Question: I am trying to learn Caffe by training the AlexNet on black and white images with <URL> and
<URL>. For example:

My train_val.prototxt looks like this:
'''
name: "AlexNet"
layer {
name: "data"
type: "Data"
top: "data"
top: "label"
include {
phase: TRAIN
}
data_param {
source: "newlmdb"
batch_size: 100
backend: LMDB
}
}
layer {
name: "data"
type: "Data"
top: "data"
top: "label"
include {
phase: TEST
}
data_param {
source: "newvallmdb"
batch_size: 50
backend: LMDB
}
}
layer {
name: "conv1"
type: "Convolution"
bottom: "data"
top: "conv1"
param {
lr_mult: 1
decay_mult: 1
}
param {
lr_mult: 2
decay_mult: 0
}
convolution_param {
num_output: 96
kernel_size: 11
stride: 4
weight_filler {
type: "gaussian"
std: 0.01
}
bias_filler {
type: "constant"
value: 0
}
}
}
layer {
name: "relu1"
type: "ReLU"
bottom: "conv1"
top: "conv1"
}
layer {
name: "norm1"
type: "LRN"
bottom: "conv1"
top: "norm1"
lrn_param {
local_size: 5
alpha: 0.0001
beta: 0.75
}
}
layer {
name: "pool1"
type: "Pooling"
bottom: "norm1"
top: "pool1"
pooling_param {
pool: MAX
kernel_size: 3
stride: 2
}
}
layer {
name: "conv2"
type: "Convolution"
bottom: "pool1"
top: "conv2"
param {
lr_mult: 1
decay_mult: 1
}
param {
lr_mult: 2
decay_mult: 0
}
convolution_param {
num_output: 256
pad: 2
kernel_size: 5
group: 2
weight_filler {
type: "gaussian"
std: 0.01
}
bias_filler {
type: "constant"
value: 0.1
}
}
}
layer {
name: "relu2"
type: "ReLU"
bottom: "conv2"
top: "conv2"
}
layer {
name: "norm2"
type: "LRN"
bottom: "conv2"
top: "norm2"
lrn_param {
local_size: 5
alpha: 0.0001
beta: 0.75
}
}
layer {
name: "pool2"
type: "Pooling"
bottom: "norm2"
top: "pool2"
pooling_param {
pool: MAX
kernel_size: 3
stride: 2
}
}
layer {
name: "conv3"
type: "Convolution"
bottom: "pool2"
top: "conv3"
param {
lr_mult: 1
decay_mult: 1
}
param {
lr_mult: 2
decay_mult: 0
}
convolution_param {
num_output: 384
pad: 1
kernel_size: 3
weight_filler {
type: "gaussian"
std: 0.01
}
bias_filler {
type: "constant"
value: 0
}
}
}
layer {
name: "relu3"
type: "ReLU"
bottom: "conv3"
top: "conv3"
}
layer {
name: "conv4"
type: "Convolution"
bottom: "conv3"
top: "conv4"
param {
lr_mult: 1
decay_mult: 1
}
param {
lr_mult: 2
decay_mult: 0
}
convolution_param {
num_output: 384
pad: 1
kernel_size: 3
group: 2
weight_filler {
type: "gaussian"
std: 0.01
}
bias_filler {
type: "constant"
value: 0.1
}
}
}
layer {
name: "relu4"
type: "ReLU"
bottom: "conv4"
top: "conv4"
}
layer {
name: "conv5"
type: "Convolution"
bottom: "conv4"
top: "conv5"
param {
lr_mult: 1
decay_mult: 1
}
param {
lr_mult: 2
decay_mult: 0
}
convolution_param {
num_output: 256
pad: 1
kernel_size: 3
group: 2
weight_filler {
type: "gaussian"
std: 0.01
}
bias_filler {
type: "constant"
value: 0.1
}
}
}
layer {
name: "relu5"
type: "ReLU"
bottom: "conv5"
top: "conv5"
}
layer {
name: "pool5"
type: "Pooling"
bottom: "conv5"
top: "pool5"
pooling_param {
pool: MAX
kernel_size: 3
stride:
2
}
}
layer {
name: "fc6"
type: "InnerProduct"
bottom: "pool5"
top: "fc6"
param {
lr_mult: 1
decay_mult: 1
}
param {
lr_mult: 2
decay_mult: 0
}
inner_product_param {
num_output: 4096
weight_filler {
type: "gaussian"
std: 0.005
}
bias_filler {
type: "constant"
value: 0.1
}
}
}
layer {
name: "relu6"
type: "ReLU"
bottom: "fc6"
top: "fc6"
}
layer {
name: "drop6"
type: "Dropout"
bottom: "fc6"
top: "fc6"
dropout_param {
dropout_ratio: 0.5
}
}
layer {
name: "fc7"
type: "InnerProduct"
bottom: "fc6"
top: "fc7"
param {
lr_mult: 1
decay_mult: 1
}
param {
lr_mult: 2
decay_mult: 0
}
inner_product_param {
num_output: 4096
weight_filler {
type: "gaussian"
std: 0.005
}
bias_filler {
type: "constant"
value: 0.1
}
}
}
layer {
name: "relu7"
type: "ReLU"
bottom: "fc7"
top: "fc7"
}
layer {
name: "drop7"
type: "Dropout"
bottom: "fc7"
top: "fc7"
dropout_param {
dropout_ratio: 0.5
}
}
layer {
name: "fc8"
type: "InnerProduct"
bottom: "fc7"
top: "fc8"
param {
lr_mult: 1
decay_mult: 1
}
param {
lr_mult: 2
decay_mult: 0
}
inner_product_param {
num_output: 1
weight_filler {
type: "gaussian"
std: 0.01
}
bias_filler {
type: "constant"
value: 0
}
}
}
layer {
name: "accuracy"
type: "Accuracy"
bottom: "fc8"
bottom: "label"
top: "accuracy"
include {
phase: TEST
}
}
layer {
name: "loss"
type: "SoftmaxWithLoss"
bottom: "fc8"
bottom: "label"
top: "loss"
}
'''
My solver.prototxt looks like this:
'''
net: "train_val.prototxt"
test_iter: 200
test_interval: 200
base_lr: 0.01
lr_policy: "step"
gamma: 0.1
stepsize: 50
display: 20
max_iter: 500
momentum: 0.9
weight_decay: 0.0005
snapshot: 100
snapshot_prefix: "training"
solver_mode: GPU
'''
While trainig I get this output:
'''
I1018 10:13:04.936286 7404 solver.cpp:330] Iteration 0, Testing net (#0)
I1018 10:13:06.262091 7792 data_layer.cpp:73] Restarting data prefetching from start.
I1018 10:13:07.556700 7792 data_layer.cpp:73] Restarting data prefetching from start.
I1018 10:13:11.440527 7792 data_layer.cpp:73] Restarting data prefetching from start.
I1018 10:13:12.267205 7404 solver.cpp:397] Test net output #0: accuracy = 0.94
I1018 10:13:12.267205 7404 solver.cpp:397] Test net output #1: loss = 0.104804 (* 1 = 0.104804 loss)
I1018 10:13:12.594758 7404 solver.cpp:218] Iteration 0 (-9.63533e-42 iter/s, 7.69215s/20 iters), loss = 0.873365
I1018 10:13:12.594758 7404 solver.cpp:237] Train net output #0: loss = 0.873365 (* 1 = 0.873365 loss)
I1018 10:13:12.594758 7404 sgd_solver.cpp:105] Iteration 0, lr = 0.01
I1018 10:13:15.807883 7748 data_layer.cpp:73] Restarting data prefetching from start.
I1018 10:13:17.305263 7404 solver.cpp:218] Iteration 20 (4.25024 iter/s, 4.70562s/20 iters), loss = 0.873365
I1018 10:13:17.305263 7404 solver.cpp:237] Train net output #0: loss = 0.873365 (* 1 = 0.873365 loss)
I1018 10:13:17.305263 7404 sgd_solver.cpp:105] Iteration 20, lr = 0.01
I1018 10:13:20.019263 7748 data_layer.cpp:73] Restarting data prefetching from start.
I1018 10:13:21.984572 7404 solver.cpp:218] Iteration 40 (4.26967 iter/s, 4.6842s/20 iters), loss = 0.873365
I1018 10:13:21.984572 7404 solver.cpp:237] Train net output #0: loss = 0.873365 (* 1 = 0.873365 loss)
I1018 10:13:21.984572 7404 sgd_solver.cpp:105] Iteration 40, lr = 0.01
I1018 10:13:24.246239 7748 data_layer.cpp:73] Restarting data prefetching from start.
I1018 10:13:26.695078 7404 solver.cpp:218] Iteration 60 (4.25863 iter/s, 4.69634s/20 iters), loss = 0.873365
I1018 10:13:26.695078 7404 solver.cpp:237] Train net output #0: loss = 0.873365 (* 1 = 0.873365 loss)
I1018 10:13:26.695078 7404 sgd_solver.cpp:105] Iteration 60, lr = 0.001
I1018 10:13:28.426422 7748 data_layer.cpp:73] Restarting data prefetching from start.
I1018 10:13:31.421181 7404 solver.cpp:218] Iteration 80 (4.22339 iter/s, 4.73554s/20 iters), loss = 0.873365
I1018 10:13:31.421181 7404 solver.cpp:237] Train net output #0: loss = 0.873365 (* 1 = 0.873365 loss)
I1018 10:13:31.421181 7404 sgd_solver.cpp:105] Iteration 80, lr = 0.001
I1018 10:13:32.731387 7748 data_layer.cpp:73] Restarting data prefetching from start.
[I 10:13:32.934 NotebookApp] Saving file at /Untitled2.ipynb
I1018 10:13:35.788537 7404 solver.cpp:447] Snapshotting to binary proto file training_iter_100.caffemodel
I1018 10:13:37.317111 7404 sgd_solver.cpp:273] Snapshotting solver state to binary proto file training_iter_100.solverstate
I1018 10:13:38.081399 7404 solver.cpp:218] Iteration 100 (3.00631 iter/s, 6.65267s/20 iters), loss = 0
I1018 10:13:38.081399 7404 solver.cpp:237] Train net output #0: loss = 0 (* 1 = 0 loss)
I1018 10:13:38.081399 7404 sgd_solver.cpp:105] Iteration 100, lr = 0.0001
I1018 10:13:38.908077 7748 data_layer.cpp:73] Restarting data prefetching from start.
I1018 10:13:42.791904 7404 solver.cpp:218] Iteration 120 (4.23481 iter/s, 4.72276s/20 iters), loss = 0
I1018 10:13:42.807502 7404 solver.cpp:237] Train net output #0: loss = 0 (* 1 = 0 loss)
I1018 10:13:42.807502 7404 sgd_solver.cpp:105] Iteration 120, lr = 0.0001
I1018 10:13:43.088260 7748 data_layer.cpp:73] Restarting data prefetching from start.
I1018 10:13:47.393225 7748 data_layer.cpp:73] Restarting data prefetching from start.
I1018 10:13:47.549202 7404 solver.cpp:218] Iteration 140 (4.21716 iter/s, 4.74253s/20 iters), loss = 0
I1018 10:13:47.549202 7404 solver.cpp:237] Train net output #0: loss = 0 (* 1 = 0 loss)
I1018 10:13:47.549202 7404 sgd_solver.cpp:105] Iteration 140, lr = 0.0001
I1018 10:13:51.635800 7748 data_layer.cpp:73] Restarting data prefetching from start.
I1018 10:13:52.290904 7404 solver.cpp:218] Iteration 160 (4.21268 iter/s, 4.74757s/20 iters), loss = 0
I1018 10:13:52.290904 7404 solver.cpp:237] Train net output #0: loss = 0 (* 1 = 0 loss)
I1018 10:13:52.290904 7404 sgd_solver.cpp:105] Iteration 160, lr = 1e-05
I1018 10:13:56.003156 7748 data_layer.cpp:73] Restarting data prefetching from start.
I1018 10:13:57.048202 7404 solver.cpp:218] Iteration 180 (4.20926 iter/s, 4.75142s/20 iters), loss = 0.873365
I1018 10:13:57.048202 7404 solver.cpp:237] Train net output #0: loss = 0.873365 (* 1 = 0.873365 loss)
I1018 10:13:57.048202 7404 sgd_solver.cpp:105] Iteration 180, lr = 1e-05
I1018 10:14:00.214535 7748 data_layer.cpp:73] Restarting data prefetching from start.
I1018 10:14:01.431155 7404 solver.cpp:447] Snapshotting to binary proto file training_iter_200.caffemodel
I1018 10:14:03.053316 7404 sgd_solver.cpp:273] Snapshotting solver state to binary proto file training_iter_200.solverstate
I1018 10:14:03.552443 7404 solver.cpp:330] Iteration 200, Testing net (#0)
I1018 10:14:04.082764 7792 data_layer.cpp:73] Restarting data prefetching from start.
I1018 10:14:05.439764 7792 data_layer.cpp:73] Restarting data prefetching from start.
I1018 10:14:10.727385 7792 data_layer.cpp:73] Restarting data prefetching from start.
I1018 10:14:10.789775 7404 blocking_queue.cpp:49] Waiting for data
I1018 10:14:10.961350 7404 solver.cpp:397] Test net output #0: accuracy = 0.94
I1018 10:14:10.961350 7404 solver.cpp:397] Test net output #1: loss = 0.104804 (* 1 = 0.104804 loss)
I1018 10:14:11.179718 7404 solver.cpp:218] Iteration 200 (1.41459 iter/s, 14.1384s/20 iters), loss = 0.873365
I1018 10:14:11.179718 7404 solver.cpp:237] Train net output #0: loss = 0.873365 (* 1 = 0.873365 loss)
I1018 10:14:11.179718 7404 sgd_solver.cpp:105] Iteration 200, lr = 1e-06
I1018 10:14:13.846925 7748 data_layer.cpp:73] Restarting data prefetching from start.
I1018 10:14:15.952615 7404 solver.cpp:218] Iteration 220 (4.19673 iter/s, 4.76562s/20 iters), loss = 0.873365
I1018 10:14:15.952615 7404 solver.cpp:237] Train net output #0: loss = 0.873365 (* 1 = 0.873365 loss)
I1018 10:14:15.952615 7404 sgd_solver.cpp:105] Iteration 220, lr = 1e-06
I1018 10:14:18.198683 7748 data_layer.cpp:73] Restarting data prefetching from start.
I1018 10:14:20.709913 7404 solver.cpp:218] Iteration 240 (4.19817 iter/s, 4.76398s/20 iters), loss = 0.873365
I1018 10:14:20.709913 7404 solver.cpp:237] Train net output #0: loss = 0.873365 (* 1 = 0.873365 loss)
I1018 10:14:20.709913 7404 sgd_solver.cpp:105] Iteration 240, lr = 1e-06
I1018 10:14:22.441257 7748 data_layer.cpp:73] Restarting data prefetching from start.
I1018 10:14:25.498407 7404 solver.cpp:218] Iteration 260 (4.18243 iter/s, 4.78191s/20 iters), loss = 0.873365
I1018 10:14:25.498407 7404 solver.cpp:237] Train net output #0: loss = 0.873365 (* 1 = 0.873365 loss)
I1018 10:14:25.498407 7404 sgd_solver.cpp:105] Iteration 260, lr = 1e-07
I1018 10:14:26.761821 7748 data_layer.cpp:73] Restarting data prefetching from start.
I1018 10:14:30.271303 7404 solver.cpp:218] Iteration 280 (4.18629 iter/s, 4.7775s/20 iters), loss = 0
I1018 10:14:30.271303 7404 solver.cpp:237] Train net output #0: loss = 0 (* 1 = 0 loss)
I1018 10:14:30.271303 7404 sgd_solver.cpp:105] Iteration 280, lr = 1e-07
I1018 10:14:31.129176 7748 data_layer.cpp:73] Restarting data prefetching from start.
I1018 10:14:34.701050 7404 solver.cpp:447] Snapshotting to binary proto file training_iter_300.caffemodel
I1018 10:14:36.136039 7404 sgd_solver.cpp:273] Snapshotting solver state to binary proto file training_iter_300.solverstate
I1018 10:14:36.931521 7404 solver.cpp:218] Iteration 300 (3.00228 iter/s, 6.66161s/20 iters), loss = 0
I1018 10:14:36.931521 7404 solver.cpp:237] Train net output #0: loss = 0 (* 1 = 0 loss)
I1018 10:14:36.931521 7404 sgd_solver.cpp:105] Iteration 300, lr = 1e-08
I1018 10:14:37.337061 7748 data_layer.cpp:73] Restarting data prefetching from start.
I1018 10:14:41.595233 7748 data_layer.cpp:73] Restarting data prefetching from start.
I1018 10:14:41.688819 7404 solver.cpp:218] Iteration 320 (4.20513 iter/s, 4.7561s/20 iters), loss = 0
I1018 10:14:41.688819 7404 solver.cpp:237] Train net output #0: loss = 0 (* 1 = 0 loss)
I1018 10:14:41.688819 7404 sgd_solver.cpp:105] Iteration 320, lr = 1e-08
I1018 10:14:45.884600 7748 data_layer.cpp:73] Restarting data prefetching from start.
I1018 10:14:46.461715 7404 solver.cpp:218] Iteration 340 (4.19496 iter/s, 4.76763s/20 iters), loss = 0
I1018 10:14:46.461715 7404 solver.cpp:237] Train net output #0: loss = 0 (* 1 = 0 loss)
I1018 10:14:46.461715 7404 sgd_solver.cpp:105] Iteration 340, lr = 1e-08
I1018 10:14:50.111598 7748 data_layer.cpp:73] Restarting data prefetching from start.
I1018 10:14:51.234639 7404 solver.cpp:218] Iteration 360 (4.1858 iter/s, 4.77806s/20 iters), loss = 0.873365
I1018 10:14:51.234639 7404 solver.cpp:237] Train net output #0: loss = 0.873365 (* 1 = 0.873365 loss)
I1018 10:14:51.234639 7404 sgd_solver.cpp:105] Iteration 360, lr = 1e-09
I1018 10:14:54.478982 7748 data_layer.cpp:73] Restarting data prefetching from start.
I1018 10:14:56.007566 7404 solver.cpp:218] Iteration 380 (4.19437 iter/s, 4.76829s/20 iters), loss = 0.873365
I1018 10:14:56.007566 7404 solver.cpp:237] Train net output #0: loss = 0.873365 (* 1 = 0.873365 loss)
I1018 10:14:56.007566 7404 sgd_solver.cpp:105] Iteration 380, lr = 1e-09
I1018 10:14:58.705986 7748 data_layer.cpp:73] Restarting data prefetching from start.
I1018 10:15:00.421743 7404 solver.cpp:447] Snapshotting to binary proto file training_iter_400.caffemodel
I1018 10:15:01.903534 7404 sgd_solver.cpp:273] Snapshotting solver state to binary proto file training_iter_400.solverstate
I1018 10:15:02.371469 7404 solver.cpp:330] Iteration 400, Testing net (#0)
I1018 10:15:03.478912 7792 data_layer.cpp:73] Restarting data prefetching from start.
I1018 10:15:04.820323 7792 data_layer.cpp:73] Restarting data prefetching from start.
I1018 10:15:06.146136 7792 data_layer.cpp:73] Restarting data prefetching from start.
I1018 10:15:07.471949 7792 data_layer.cpp:73] Restarting data prefetching from start.
I1018 10:15:08.813360 7792 data_layer.cpp:73] Restarting data prefetching from start.
I1018 10:15:09.796021 7404 solver.cpp:397] Test net output #0: accuracy = 0.95
I1018 10:15:09.796021 7404 solver.cpp:397] Test net output #1: loss = <PHONE> (* 1 = <PHONE> loss)
I1018 10:15:10.014390 7404 solver.cpp:218] Iteration 400 (1.4278 iter/s, 14.0076s/20 iters), loss = 0.873365
I1018 10:15:10.014390 7404 solver.cpp:237] Train net output #0: loss = 0.873365 (* 1 = 0.873365 loss)
I1018 10:15:10.014390 7404 sgd_solver.cpp:105] Iteration 400, lr = 1e-10
I1018 10:15:12.291669 7748 data_layer.cpp:73] Restarting data prefetching from start.
I1018 10:15:14.787317 7404 solver.cpp:218] Iteration 420 (4.18883 iter/s, 4.7746s/20 iters), loss = 0.873365
I1018 10:15:14.787317 7404 solver.cpp:237] Train net output #0: loss = 0.873365 (* 1 = 0.873365 loss)
I1018 10:15:14.787317 7404 sgd_solver.cpp:105] Iteration 420, lr = 1e-10
I1018 10:15:16.582064 7748 data_layer.cpp:73] Restarting data prefetching from start.
I1018 10:15:19.545646 7404 solver.cpp:218] Iteration 440 (4.20273 iter/s, 4.75881s/20 iters), loss = 0.873365
I1018 10:15:19.545646 7404 solver.cpp:237] Train net output #0: loss = 0.873365 (* 1 = 0.873365 loss)
I1018 10:15:19.545646 7404 sgd_solver.cpp:105] Iteration 440, lr = 1e-10
I1018 10:15:20.824666 7748 data_layer.cpp:73] Restarting data prefetching from start.
I1018 10:15:24.334172 7404 solver.cpp:218] Iteration 460 (4.18022 iter/s, 4.78443s/20 iters), loss = 0
I1018 10:15:24.334172 7404 solver.cpp:237] Train net output #0: loss = 0 (* 1 = 0 loss)
I1018 10:15:24.334172 7404 sgd_solver.cpp:105] Iteration 460, lr = 1e-11
I1018 10:15:25.114061 7748 data_layer.cpp:73] Restarting data prefetching from start.
I1018 10:15:29.107098 7404 solver.cpp:218] Iteration 480 (4.18678 iter/s, 4.77694s/20 iters), loss = 0
I1018 10:15:29.107098 7404 solver.cpp:237] Train net output #0: loss = 0 (* 1 = 0 loss)
I1018 10:15:29.107098 7404 sgd_solver.cpp:105] Iteration 480, lr = 1e-11
I1018 10:15:29.497043 7748 data_layer.cpp:73] Restarting data prefetching from start.
I1018 10:15:33.505677 7404 solver.cpp:447] Snapshotting to binary proto file training_iter_500.caffemodel
I1018 10:15:35.112251 7404 sgd_solver.cpp:273] Snapshotting solver state to binary proto file training_iter_500.solverstate
I1018 10:15:35.751760 7404 solver.cpp:310] Iteration 500, loss = 0
I1018 10:15:35.751760 7404 solver.cpp:315] Optimization Done.
'''
As you can see the loss is either constant 0.873365 or 0 and I don't know why.
When I use the following code for testing images I always get in return zero:
'''
img = caffe.io.load_image('val/img911.png', color=False)
grayimg = img[:,:,0]
gi = np.reshape(grayimg, (260,260,1))
net = caffe.Net('deploy.prototxt',
'training_iter_500.caffemodel',
caffe.TEST)
transformer = caffe.io.Transformer({'data': net.blobs['data'].data.shape})
transformer.set_transpose('data', (2,0,1))
transformer.set_raw_scale('data', 255.0)
net.blobs['data'].reshape(1,1,260,260)
net.blobs['data'].data[...] = transformer.preprocess('data', gi)
out = net.forward()
print out['prob'].argmax()
'''
To create the LMDB file I used this script:
'''
import numpy as np
import lmdb
import caffe
import cv2
N = 1800
X = np.zeros((N, 1, 260, 260), dtype=np.uint8)
y = np.zeros(N, dtype=np.int64)
map_size = X.nbytes * 10
file = open("train.txt", "r")
files = file.readlines()
print(len(files))
for i in range(0,len(files)):
line = files[i]
img_path = line.split()[0]
label = line.split()[1]
img = cv2.imread(img_path, cv2.IMREAD_GRAYSCALE)
X[i]=img
env = lmdb.open('newlmdb', map_size=map_size)
with env.begin(write=True) as txn:
# txn is a Transaction object
for i in range(N):
datum = caffe.proto.caffe_pb2.Datum()
datum.channels = X.shape[1]
datum.height = X.shape[2]
datum.width = X.shape[3]
datum.data = X[i].tobytes() # or .tostring() if numpy < 1.9
datum.label = int(y[i])
y[i]=label
'''
Is this a mistake in my code or did I choose the parameters for the network to bad?
# EDIT
I edited my data layer to get zero-mean inputs:
'''
layer {
name: "data"
type: "Data"
top: "data"
top: "label"
include {
phase: TRAIN
}
transform_param {
mirror: true
crop_size: 260
mean_file: "formen_mean.binaryproto"
}
data_param {
source: "newlmdb"
batch_size: 10
backend: LMDB
}
}
'''
Increased the number of training images to 10000 and test images to 1000, shuffled my data and edited my solver.prototxt:
'''
net: "train_val.prototxt"
test_iter: 20
test_interval: 50
base_lr: 0.01
lr_policy: "step"
gamma: 0.1
stepsize: 50
display: 20
max_iter: 1000
momentum: 0.9
weight_decay: 0.0005
snapshot: 200
debug_info: true
snapshot_prefix: "training"
solver_mode: GPU
'''
At some point in the Debug info the following happened:
'''
I1018 14:21:16.238169 5540 net.cpp:619] [Backward] Layer drop6, bottom blob fc6 diff: 2.64904e-05
I1018 14:21:16.238169 5540 net.cpp:619] [Backward] Layer relu6, bottom blob fc6 diff: 1.33896e-05
I1018 14:21:16.269316 5540 net.cpp:619] [Backward] Layer fc6, bottom blob pool2 diff: 8.48778e-06
I1018 14:21:16.269316 5540 net.cpp:630] [Backward] Layer fc6, param blob 0 diff: 0.000181272
I1018 14:21:16.269316 5540 net.cpp:630] [Backward] Layer fc6, param blob 1 diff: 0.000133896
I1018 14:21:16.269316 5540 net.cpp:619] [Backward] Layer pool2, bottom blob norm2 diff: 1.82455e-06
I1018 14:21:16.269316 5540 net.cpp:619] [Backward] Layer norm2, bottom blob conv2 diff: 1.82354e-06
I1018 14:21:16.269316 5540 net.cpp:619] [Backward] Layer relu2, bottom blob conv2 diff: 1.41858e-06
I1018 14:21:16.284889 5540 net.cpp:619] [Backward] Layer conv2, bottom blob pool1 diff: 1.989e-06
I1018 14:21:16.284889 5540 net.cpp:630] [Backward] Layer conv2, param blob 0 diff: 0.<PHONE>
I1018 14:21:16.284889 5540 net.cpp:630] [Backward] Layer conv2, param blob 1 diff: 0.<PHONE>
I1018 14:21:16.284889 5540 net.cpp:619] [Backward] Layer pool1, bottom blob norm1 diff: 4.57322e-07
I1018 14:21:16.284889 5540 net.cpp:619] [Backward] Layer norm1, bottom blob conv1 diff: 4.54691e-07
I1018 14:21:16.284889 5540 net.cpp:619] [Backward] Layer relu1, bottom blob conv1 diff: 2.18649e-07
I1018 14:21:16.284889 5540 net.cpp:630] [Backward] Layer conv1, param blob 0 diff: <PHONE>
I1018 14:21:16.284889 5540 net.cpp:630] [Backward] Layer conv1, param blob 1 diff: 0.000384605
E1018 14:21:16.331610 5540 net.cpp:719] [Backward] All net params (data, diff): L1 norm = (1.0116e+06, 55724.3); L2 norm = (80.218, 24.0218)
I1018 14:21:16.331610 5540 solver.cpp:218] Iteration 0 (0 iter/s, 1.69776s/20 iters), loss = 8.73365
I1018 14:21:16.331610 5540 solver.cpp:237] Train net output #0: loss = 8.73365 (* 1 = 8.73365 loss)
I1018 14:21:16.331610 5540 sgd_solver.cpp:105] Iteration 0, lr = 0.01
I1018 14:21:19.726611 5540 net.cpp:591] [Forward] Layer data, top blob data data: 44.8563
I1018 14:21:19.742184 5540 net.cpp:591] [Forward] Layer data, top blob label data: 1
I1018 14:21:19.742184 5540 net.cpp:591] [Forward] Layer conv1, top blob conv1 data: nan
I1018 14:21:19.742184 5540 net.cpp:603] [Forward] Layer conv1, param blob 0 data: nan
I1018 14:21:19.742184 5540 net.cpp:603] [Forward] Layer conv1, param blob 1 data: nan
I1018 14:21:19.742184 5540 net.cpp:591] [Forward] Layer relu1, top blob conv1 data: nan
I1018 14:21:19.742184 5540 net.cpp:591] [Forward] Layer norm1, top blob norm1 data: nan
I1018 14:21:19.742184 5540 net.cpp:591] [Forward] Layer pool1, top blob pool1 data: inf
I1018 14:21:19.742184 5540 net.cpp:591] [Forward] Layer conv2, top blob conv2 data: nan
I1018 14:21:19.742184 5540 net.cpp:603] [Forward] Layer conv2, param blob 0 data: nan
I1018 14:21:19.742184 5540 net.cpp:603] [Forward] Layer conv2, param blob 1 data: nan
I1018 14:21:19.742184 5540 net.cpp:591] [Forward] Layer relu2, top blob conv2 data: nan
I1018 14:21:19.742184 5540 net.cpp:591] [Forward] Layer norm2, top blob norm2 data: nan
I1018 14:21:19.742184 5540 net.cpp:591] [Forward] Layer pool2, top blob pool2 data: inf
'''
So I reduced the base_lr to 0.0001. But at some later point the gradient drops to zero:
'''
I1018 14:24:40.919765 5500 net.cpp:591] [Forward] Layer loss, top blob loss data: 0
I1018 14:24:40.919765 5500 net.cpp:619] [Backward] Layer loss, bottom blob fc8 diff: 0
I1018 14:24:40.919765 5500 net.cpp:619] [Backward] Layer fc8, bottom blob fc7 diff: 0
I1018 14:24:40.919765 5500 net.cpp:630] [Backward] Layer fc8, param blob 0 diff: 0
I1018 14:24:40.919765 5500 net.cpp:630] [Backward] Layer fc8, param blob 1 diff: 0
I1018 14:24:40.919765 5500 net.cpp:619] [Backward] Layer drop7, bottom blob fc7 diff: 0
I1018 14:24:40.919765 5500 net.cpp:619] [Backward] Layer relu7, bottom blob fc7 diff: 0
I1018 14:24:40.919765 5500 net.cpp:619] [Backward] Layer fc7, bottom blob fc6 diff: 0
I1018 14:24:40.919765 5500 net.cpp:630] [Backward] Layer fc7, param blob 0 diff: 0
I1018 14:24:40.919765 5500 net.cpp:630] [Backward] Layer fc7, param blob 1 diff: 0
I1018 14:24:40.919765 5500 net.cpp:619] [Backward] Layer drop6, bottom blob fc6 diff: 0
I1018 14:24:40.919765 5500 net.cpp:619] [Backward] Layer relu6, bottom blob fc6 diff: 0
I1018 14:24:40.936337 5500 net.cpp:619] [Backward] Layer fc6, bottom blob pool2 diff: 0
I1018 14:24:40.936337 5500 net.cpp:630] [Backward] Layer fc6, param blob 0 diff: 0
I1018 14:24:40.936337 5500 net.cpp:630] [Backward] Layer fc6, param blob 1 diff: 0
I1018 14:24:40.936337 5500 net.cpp:619] [Backward] Layer pool2, bottom blob norm2 diff: 0
I1018 14:24:40.951910 5500 net.cpp:619] [Backward] Layer norm2, bottom blob conv2 diff: 0
I1018 14:24:40.967483 5500 net.cpp:619] [Backward] Layer relu2, bottom blob conv2 diff: 0
I1018 14:24:40.967483 5500 net.cpp:619] [Backward] Layer conv2, bottom blob pool1 diff: 0
I1018 14:24:40.967483 5500 net.cpp:630] [Backward] Layer conv2, param blob 0 diff: 0
I1018 14:24:40.967483 5500 net.cpp:630] [Backward] Layer conv2, param blob 1 diff: 0
I1018 14:24:40.967483 5500 net.cpp:619] [Backward] Layer pool1, bottom blob norm1 diff: 0
I1018 14:24:40.967483 5500 net.cpp:619] [Backward] Layer norm1, bottom blob conv1 diff: 0
I1018 14:24:40.967483 5500 net.cpp:619] [Backward] Layer relu1, bottom blob conv1 diff: 0
'''
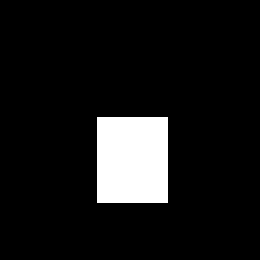
Answer: I don't know why your net does not learn. But here are some points you might want to consider:
1. Your test phase: test batch_size is 50 and test_iter is 200 meaning you are validating on 50*200=10,000 examples. Since you only have 1,800 examples total - what is the meaning of this large test_iter value? Look at this thread for more information about this issue.
2. It seems like you are using the images "as is" meaning your input values' range is [0..255]. It is very common to subtract the mean from the net's inputs so that you have zero-mean inputs to the net.
3. Consider looking at your training's debug info: does your gradient vanishes? do you have layers that are not "active" (e.g., a layer with all negative values with a "ReLU" on top is practically inactive).
4. Getting a constant loss value suggests that your layer predicts only one label regardless of the inputs, consider shuffling your dataset.